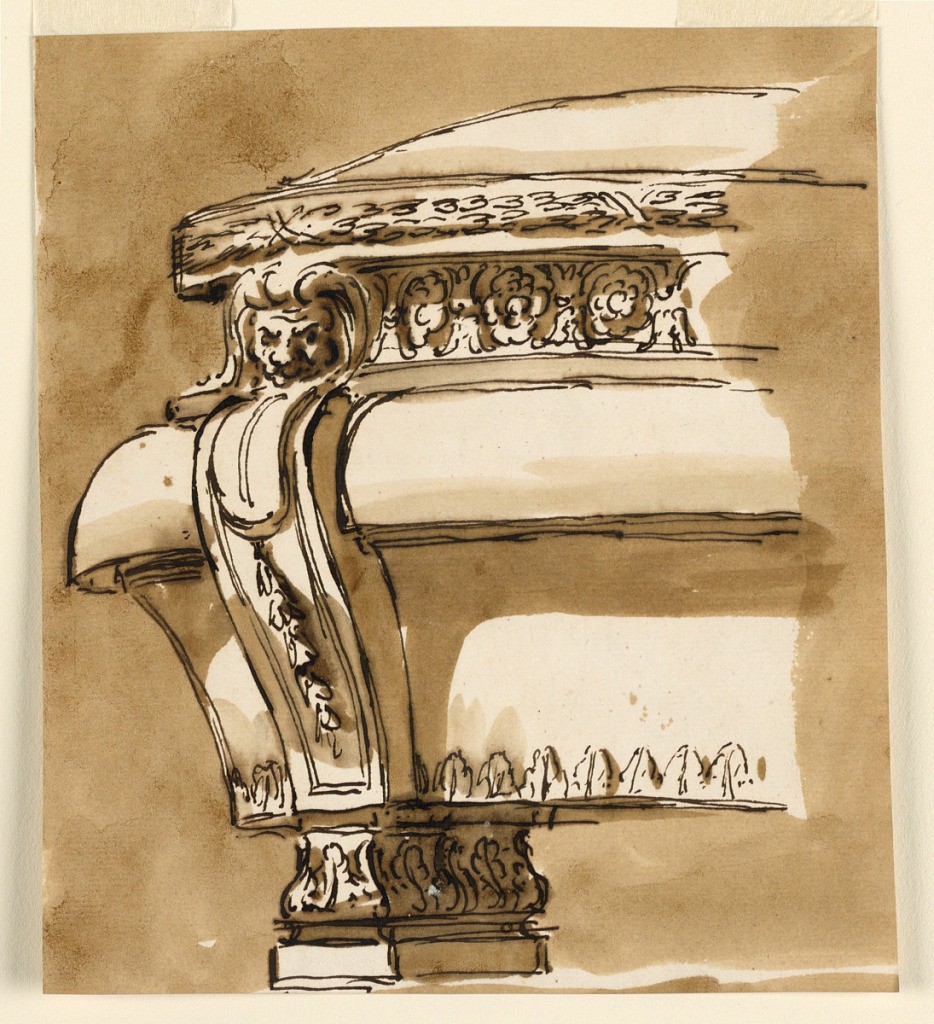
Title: Design for a Sarcophagus
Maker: Giuseppe Barberi, Italian, 1746–1809
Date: ca. 1780
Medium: Pen and brown ink, brush and brown wash on lined off-white laid paper
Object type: Drawing
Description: The lefft half is shown, with the left support shown from inside. Bathtub form with a carved gaine with a lion mask rising from the support. Colored background. Below are the points of a stroke in -1402 and upper parts of its background coloring.